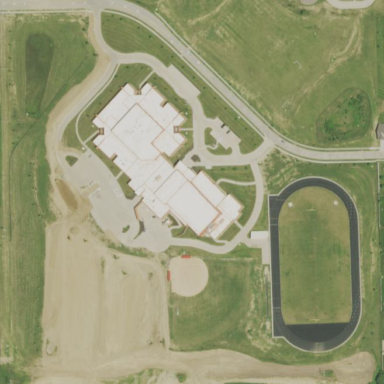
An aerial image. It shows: School.